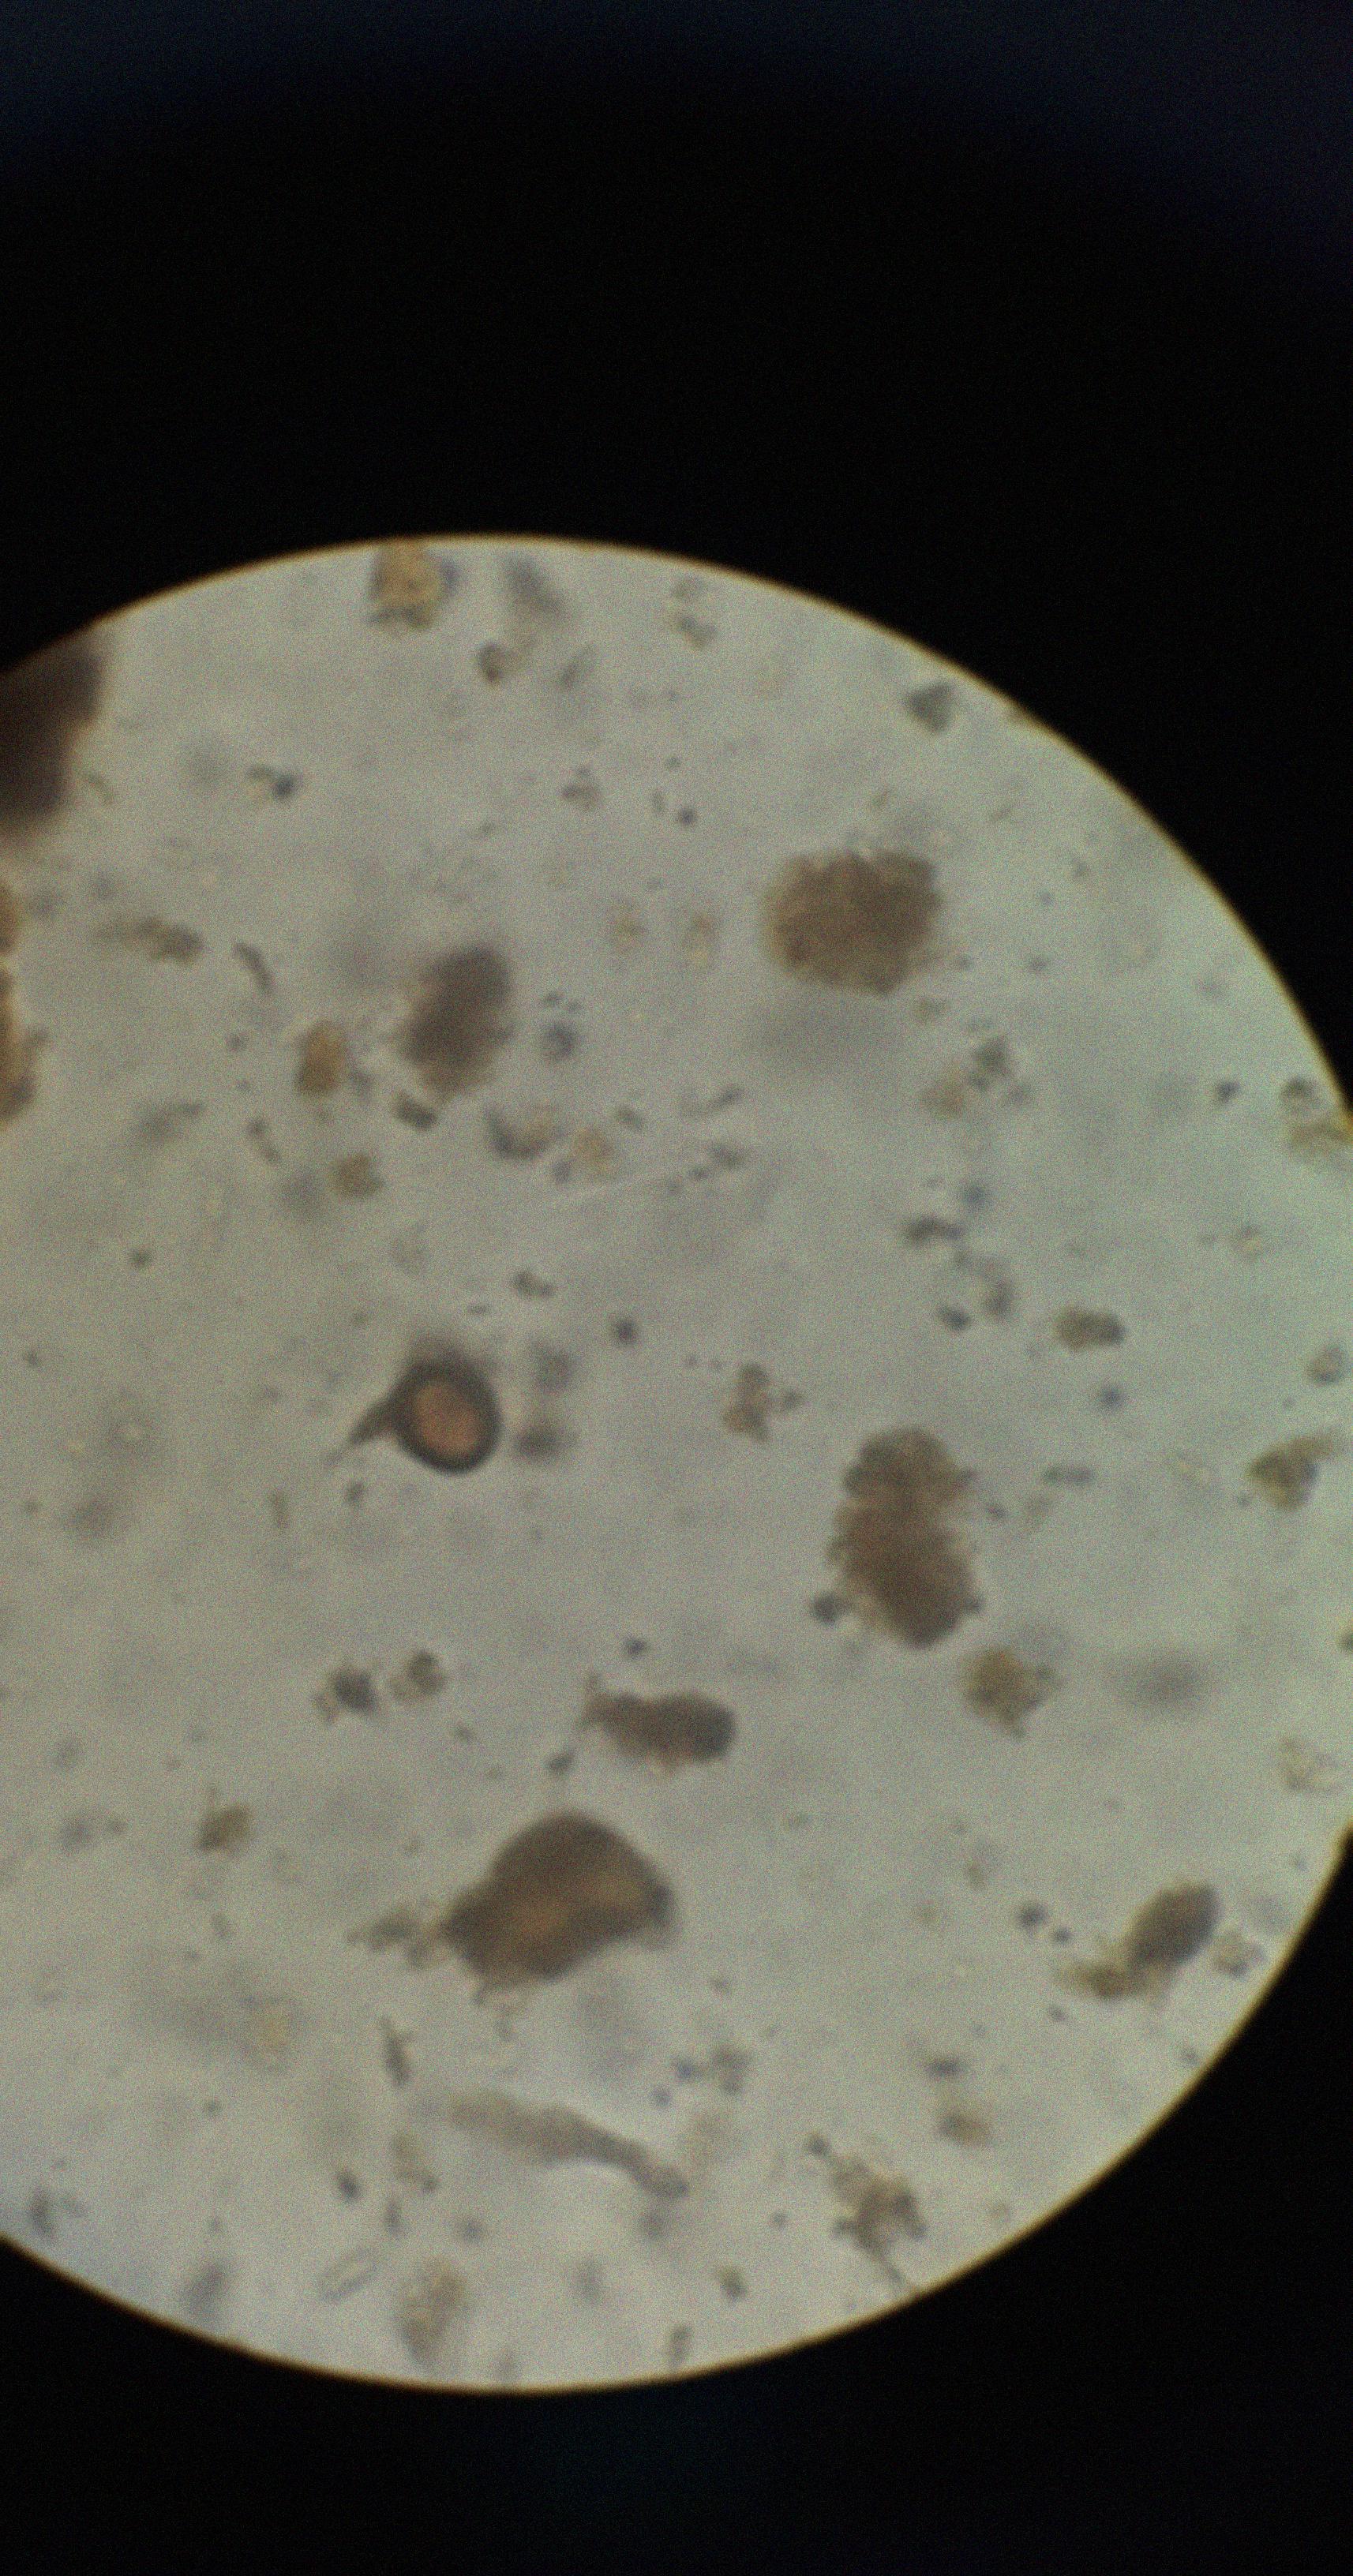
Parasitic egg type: Taenia spp. egg